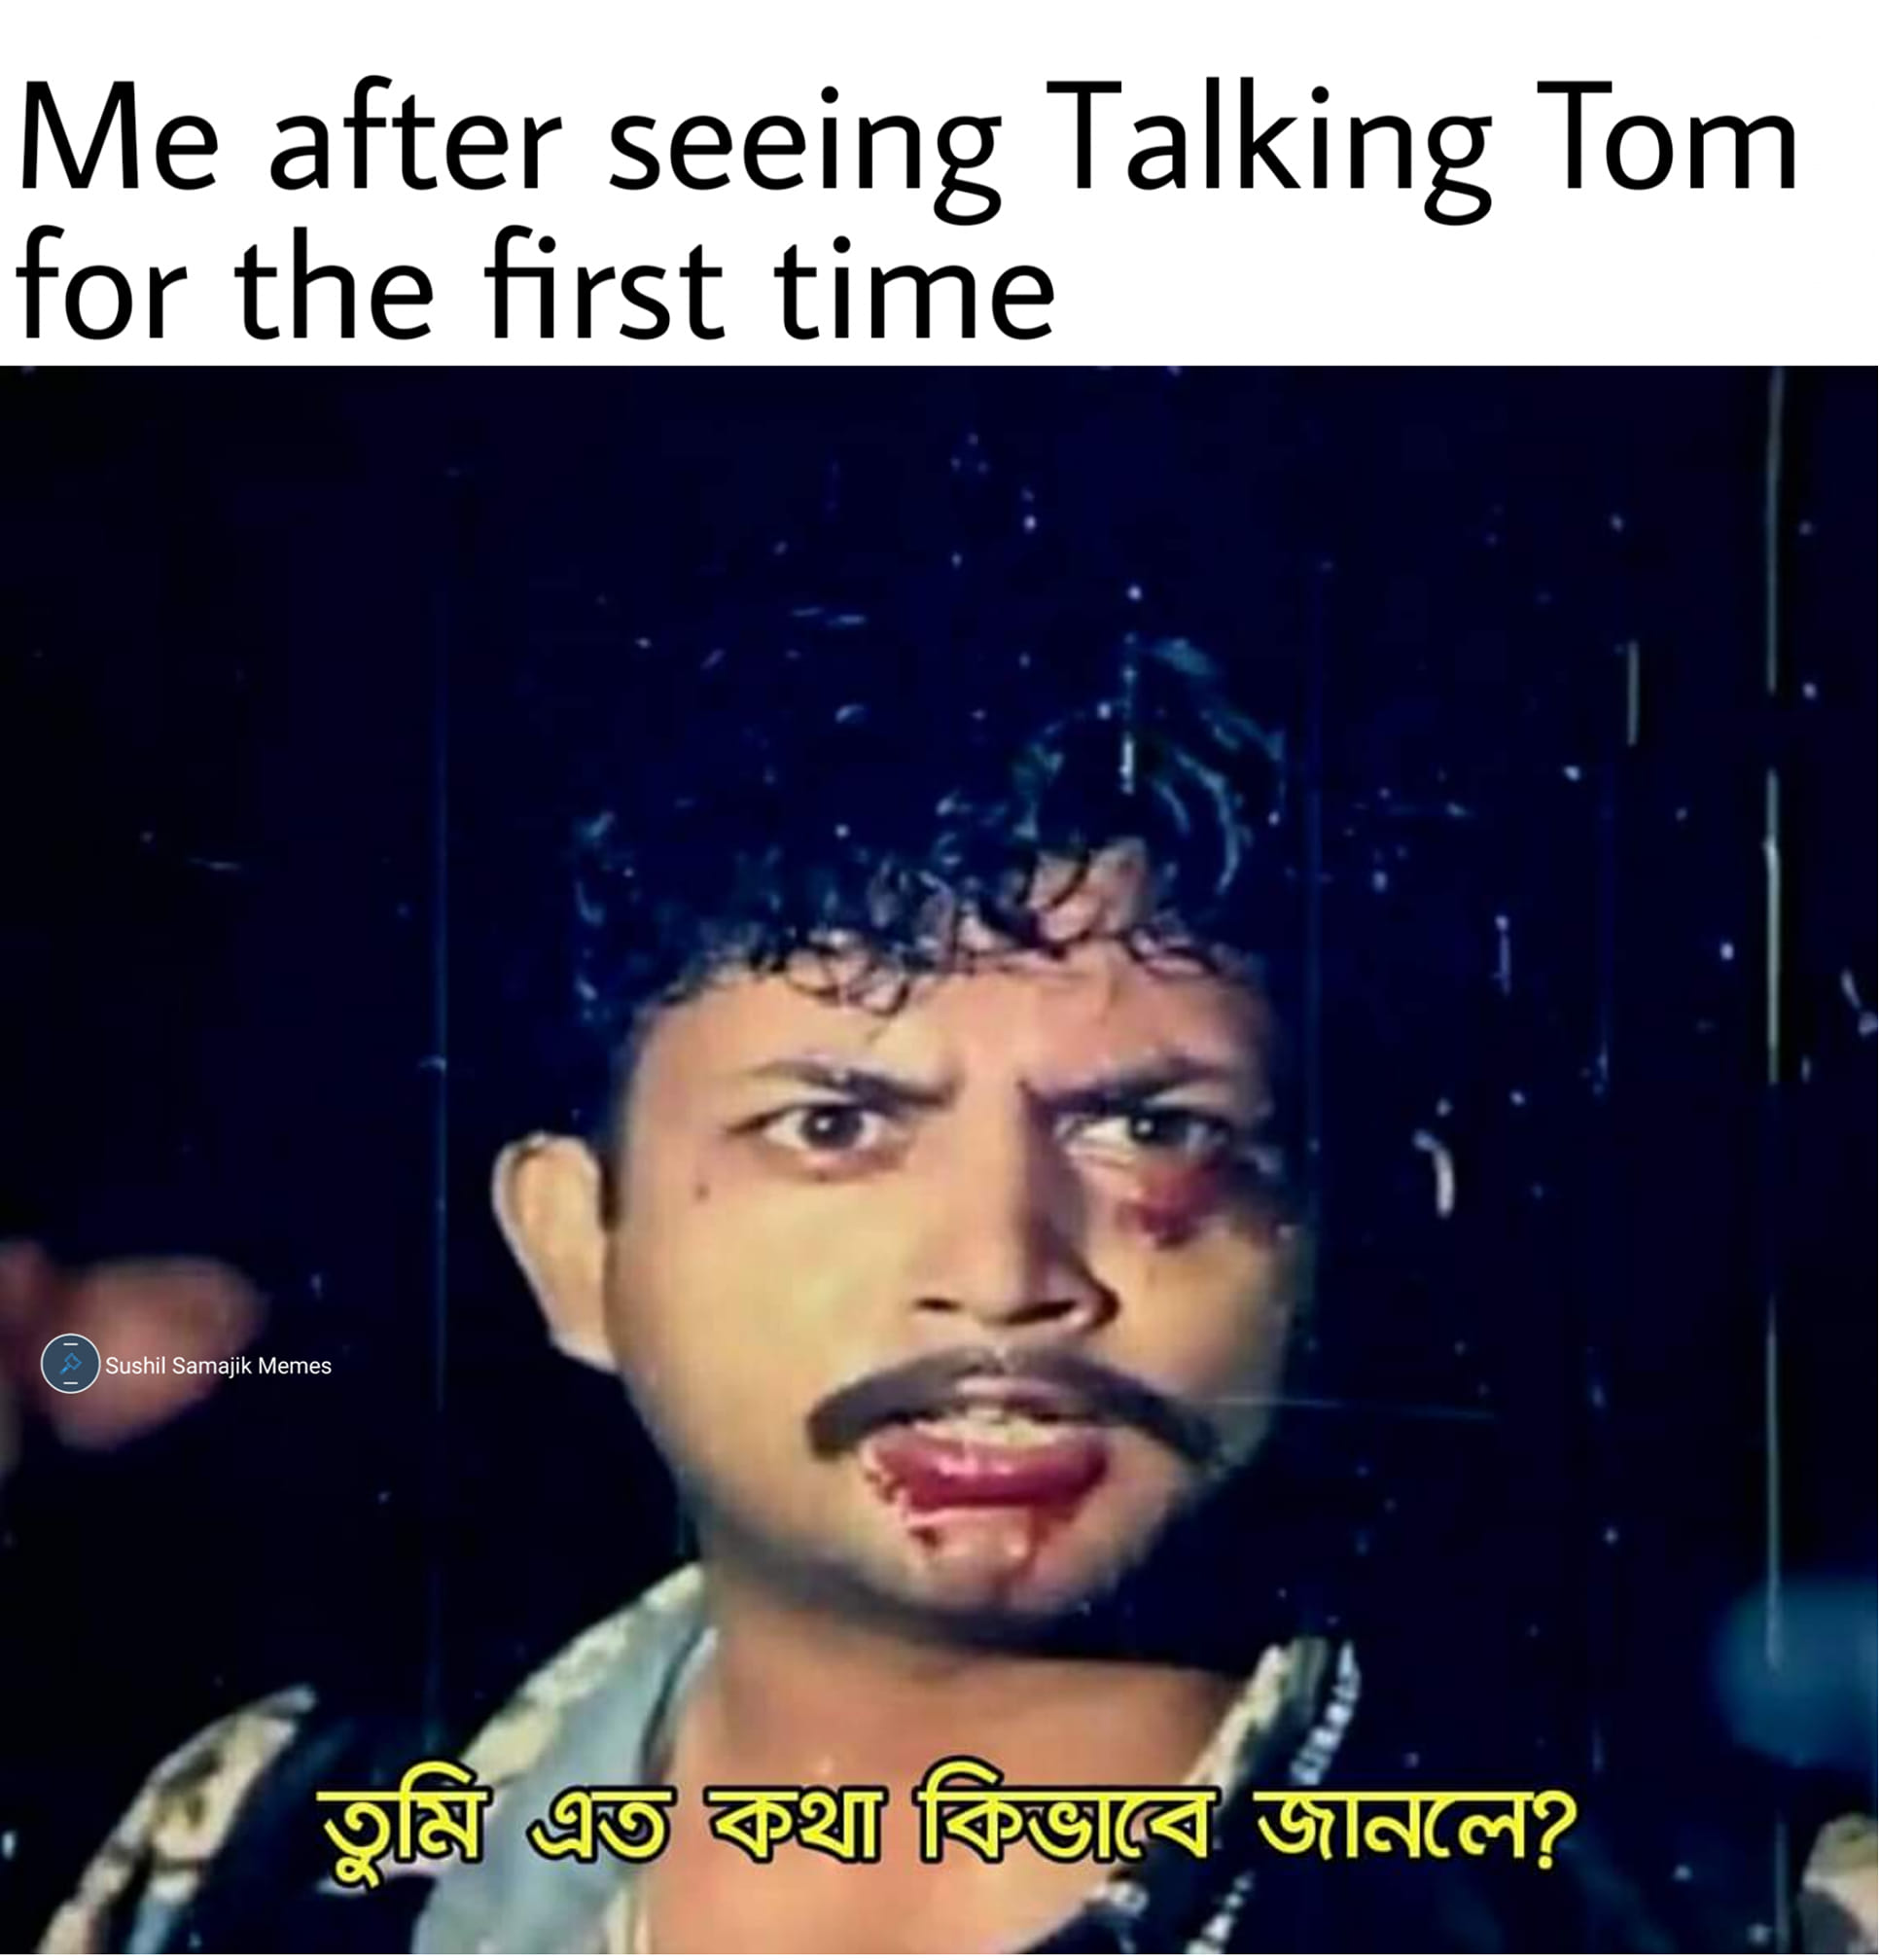
Caption: Me after seeing Talking Tom for the first time      তুমি এত কথা কিভাবে জানলে ?
Label: non-hate